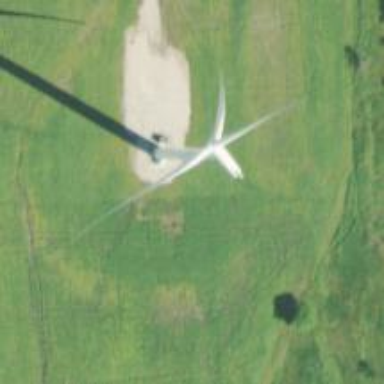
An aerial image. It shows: Wind turbine generator harnessing power from the wind.